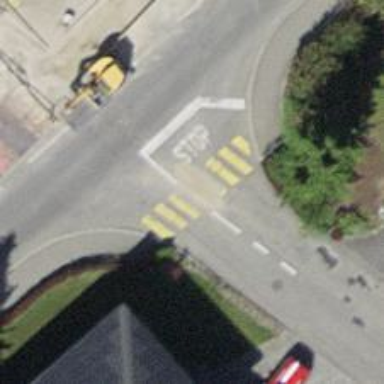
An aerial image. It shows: Marked crossing with zebra stripes on the road.